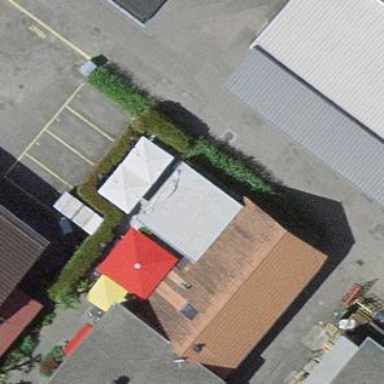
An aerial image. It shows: View of roof of building.